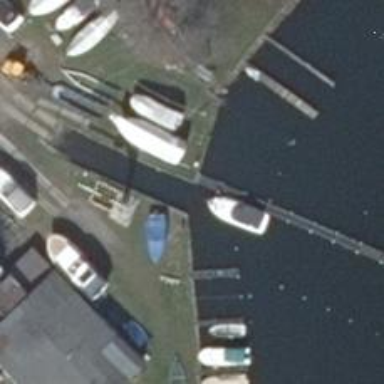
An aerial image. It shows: Man-made pier.